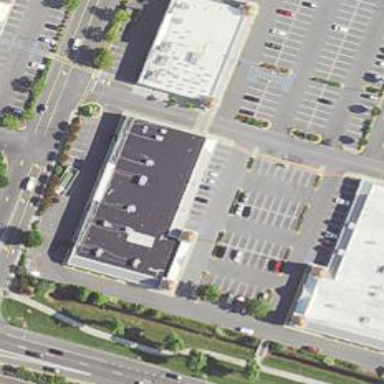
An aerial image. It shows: Commercial building.